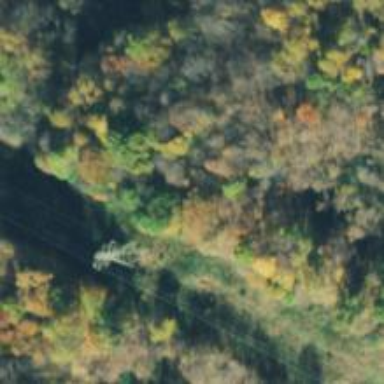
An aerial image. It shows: Lattice structure tower used for power distribution.